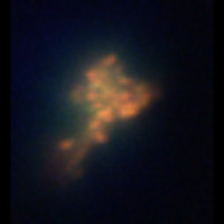
Taxon: Unknown_detritus
Group: Unknown